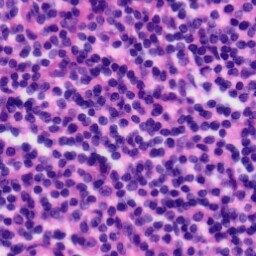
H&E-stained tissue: Tonsil